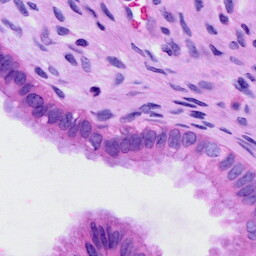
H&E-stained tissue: Cervix